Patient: sex M, age 72
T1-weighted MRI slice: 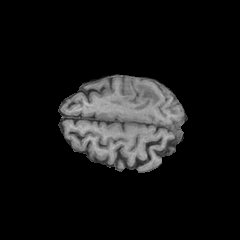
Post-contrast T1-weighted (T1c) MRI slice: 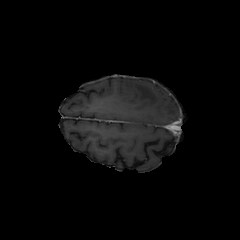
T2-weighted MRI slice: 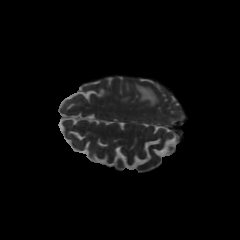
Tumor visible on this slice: yes
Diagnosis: Glioblastoma, IDH-wildtype
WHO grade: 4